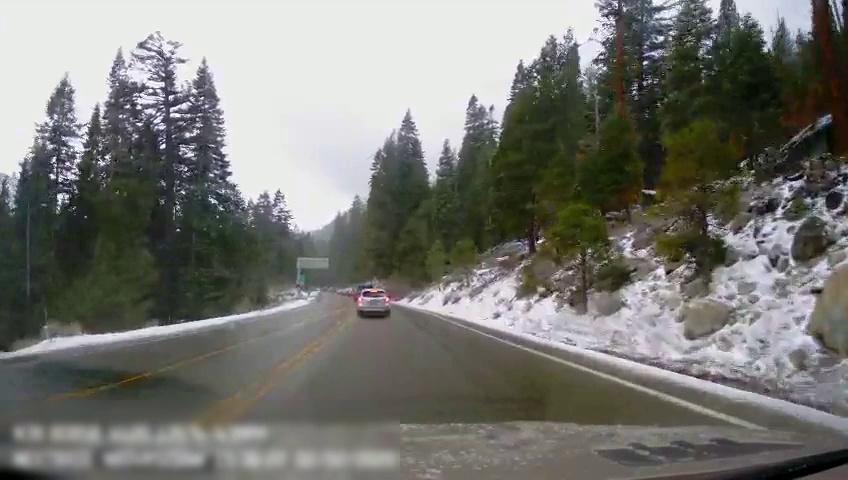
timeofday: Day
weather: Snowy
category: Drivable Space
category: Vehicles | Truck
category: Vehicles | SUV
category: Lanes | Current Lane
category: Lanes | Opposite Lane
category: Lanes | Opposite Lane
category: Lanes | Opposite Lane
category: Lanes | Current Lane